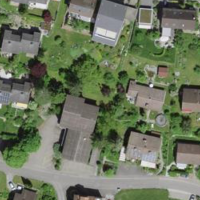
EUNIS habitat code: 54
Species observed at this site:
Melittis melissophyllum